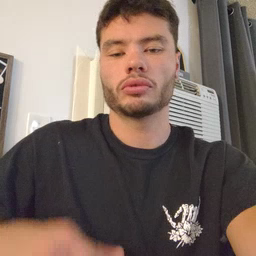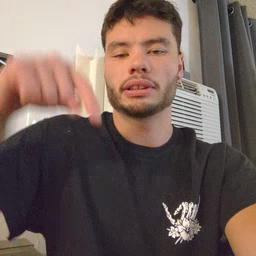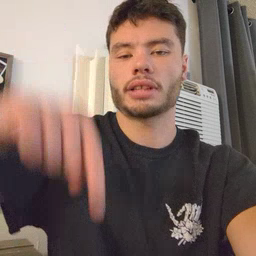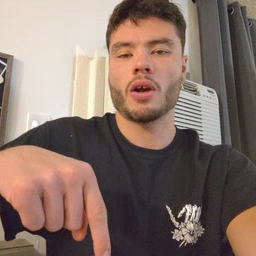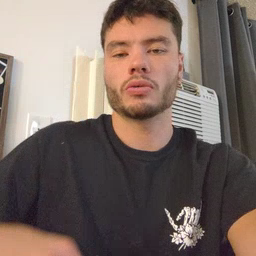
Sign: down